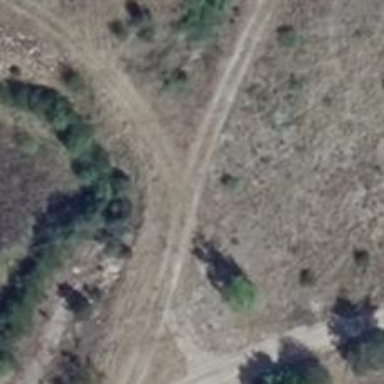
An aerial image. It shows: Sandy track road with grade 4 track type.